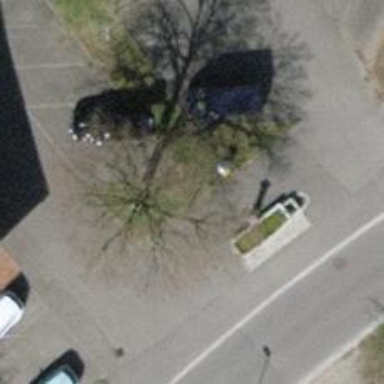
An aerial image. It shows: Post box.